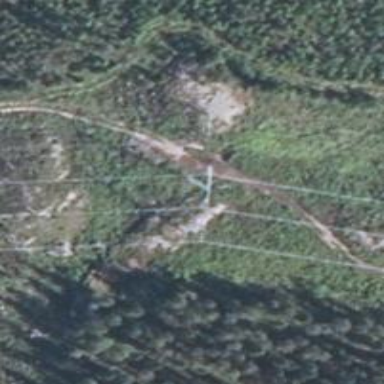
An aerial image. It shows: Power tower.